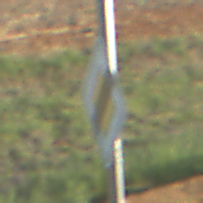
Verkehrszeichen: EndeVorfahrtsstrasse
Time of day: SunriseSunset
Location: Outdoor (Nature)
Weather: Clear
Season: NotSpecified
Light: Natural